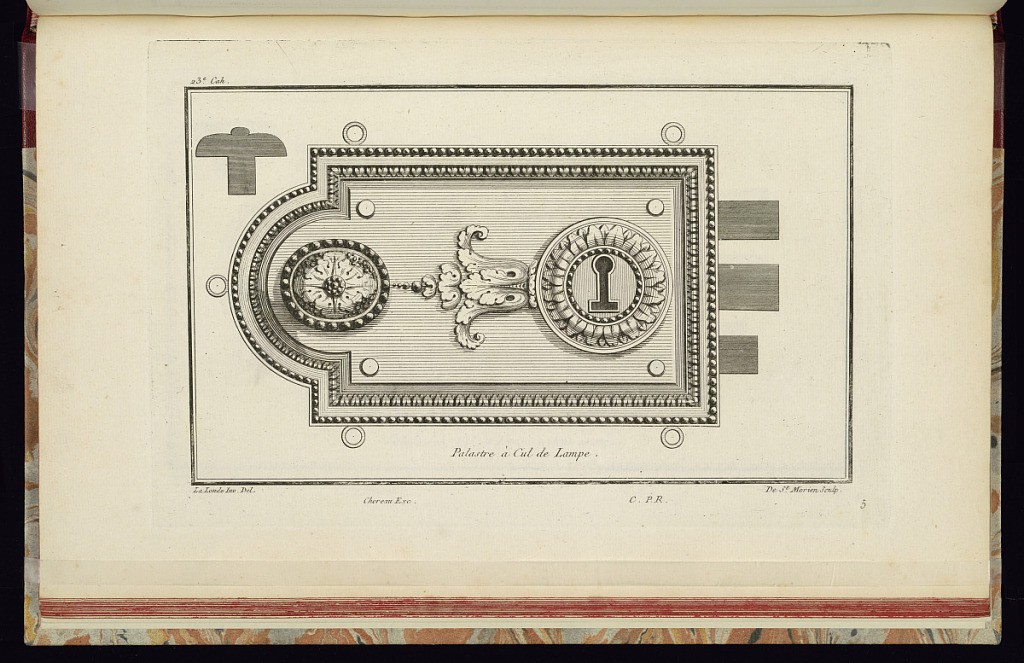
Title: Palastre à Cul de Lampe.
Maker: Richard de Lalonde, French, active 1780–96
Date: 1775-1788
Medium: Etching on off-white laid paper
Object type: Print
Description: Lock casing design with a border of bead course and lamb tongue. Within the case is a rosette at left, framed in bead course, and a rosette at right within which is the key port. From the left side of the key-port rosette is a small ornament in the tradition of the cul-de-lampe. In the upper left of the plate is a profile view of the rosette. The plate is signed and numbered.